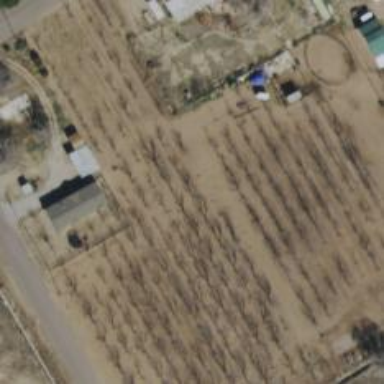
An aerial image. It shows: Orchard.